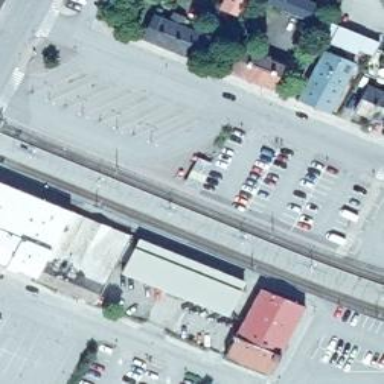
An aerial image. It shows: Parking area with surface.